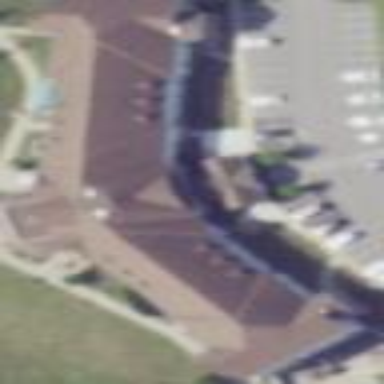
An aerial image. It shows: Building.